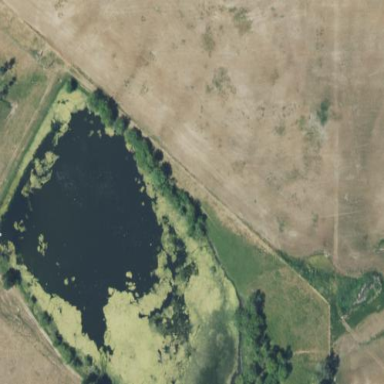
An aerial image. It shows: Pond surrounded by natural water.